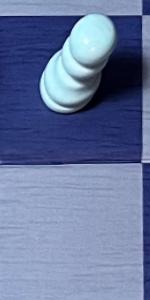
Label: Empty